三年级 · 度量几何学

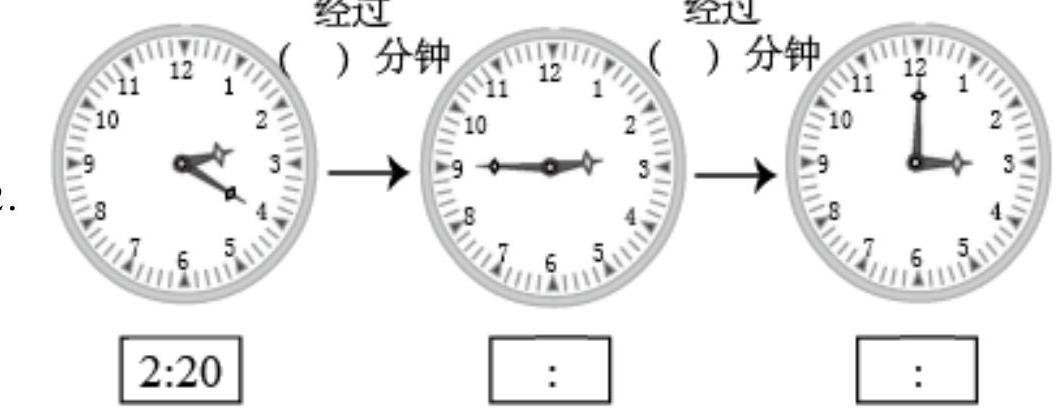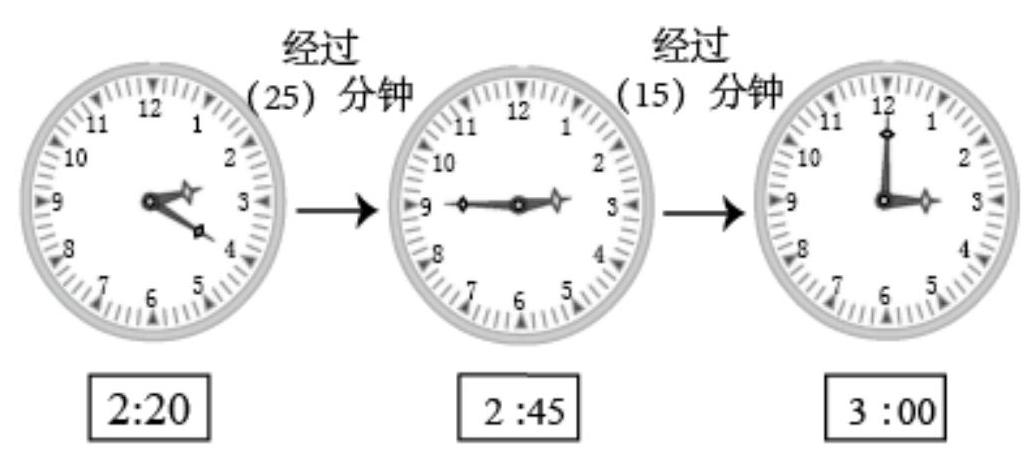
答案: $25 ; 15$

2: $45 ; 3: 00$

【分析】先读出各钟面上显示的时间, 再根据经过时间=结束时间一开始时间解答即可。

【详解】 2 时 45 分 -2 时 20 分 $=25$ (分钟)

3 时 -2 时 45 分 $=15$ （分钟）

【点睛】熟练掌握经过时间的计算公式: 经过时间=结束时间一开始时间, 注意 1 小时 $=60$ 分钟。
解析: ：分析：（1）由点 $\mathrm{A}$ 在抛物线上, 将 $\mathrm{A}$ 点坐标代入, 求出参数 $\mathrm{P}$, 求解即可 (2) 由于 $F(8,0)$ 是 $\triangle A B C$ 的重心, 则重心与焦点重合, 由重心坐标公式可求 $M$ 是 $B C$ 的中点。

(3) 由于线段 $\mathrm{BC}$ 的中点 $\mathrm{M}$ 不在 $x$ 轴上, 所以 $\mathrm{BC}$ 所在的直线不垂直于 $x$ 轴. 设 $\mathrm{BC}$ 所在直线的方程为: $y+4=k(x-11)(k \neq 0)$, 解出 $k$ 即可。